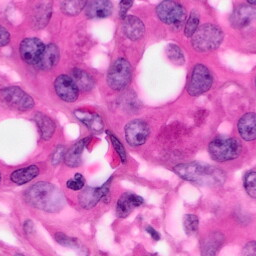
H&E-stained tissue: Pancreatic